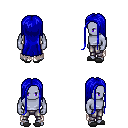
a pixel art fantasy rpg character, male body template, dark elf, purple skin, gray tattered cape, metal pants, blue extra-long hairstyle, gray slippers, four views (front, back, left, right), 2x2 character sprite sheet, small pixel art, hard edges, no anti-aliasing